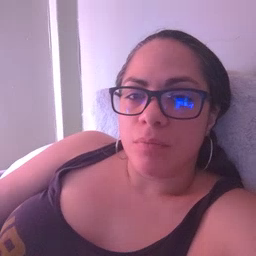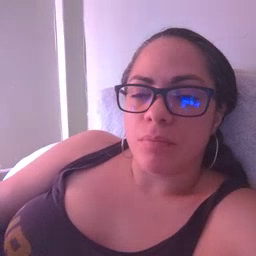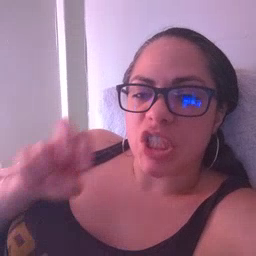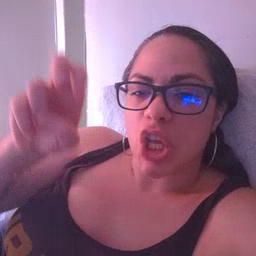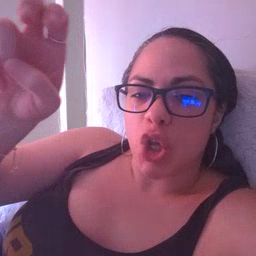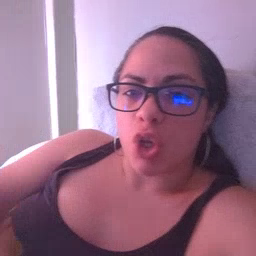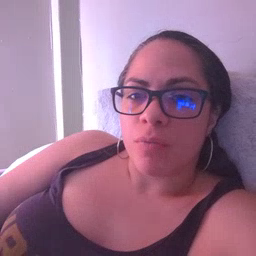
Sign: stairs